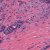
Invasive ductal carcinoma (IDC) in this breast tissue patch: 1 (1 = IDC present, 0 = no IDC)